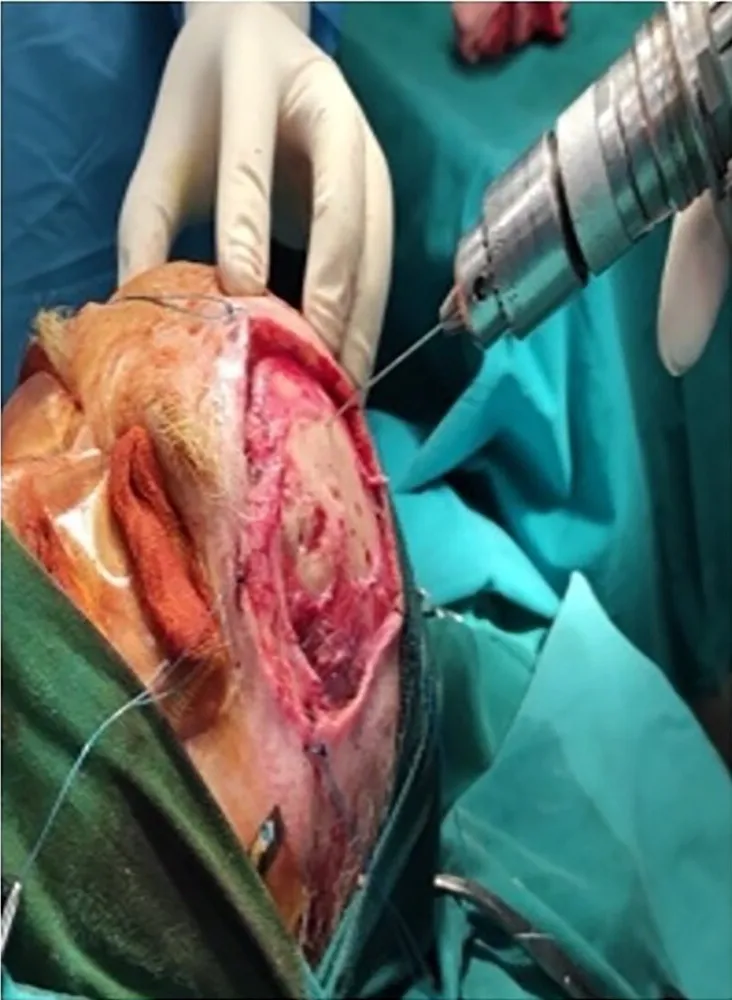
Deploy burring.
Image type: medical_photograph (other_medical_photograph)